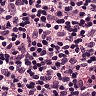
Metastatic tissue present: no